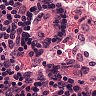
Metastatic tissue present: no